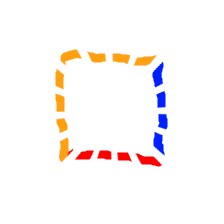
Shape: square